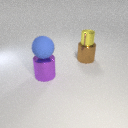
large purple metal cylinder to the left of large brown metal cylinder